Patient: sex F, age 72
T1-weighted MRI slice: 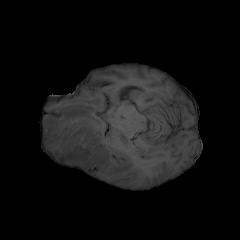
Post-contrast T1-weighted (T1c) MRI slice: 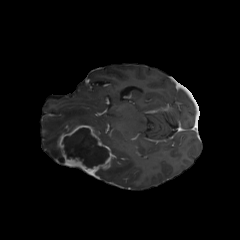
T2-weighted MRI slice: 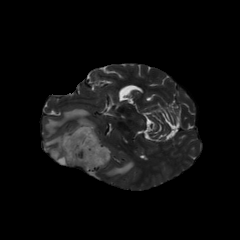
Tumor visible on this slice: yes
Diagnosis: Glioblastoma, IDH-wildtype
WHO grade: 4